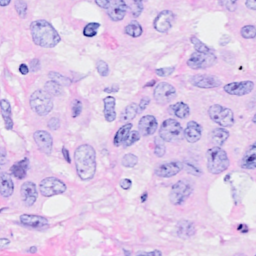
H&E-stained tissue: Breast